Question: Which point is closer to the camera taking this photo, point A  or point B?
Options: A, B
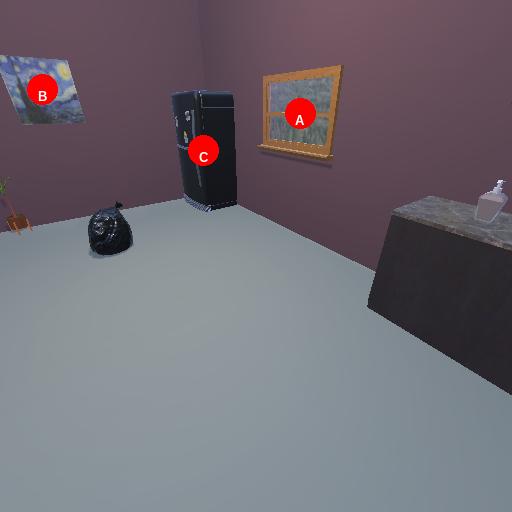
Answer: A